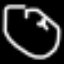
Label: clock